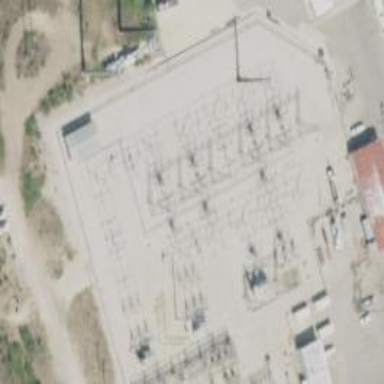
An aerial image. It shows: Switch for power supply.